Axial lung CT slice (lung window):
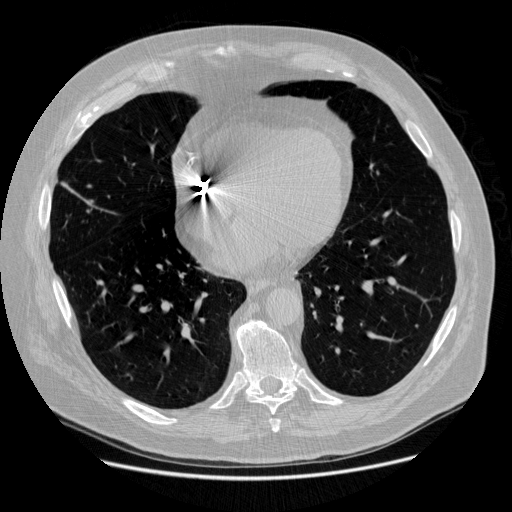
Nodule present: no